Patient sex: M
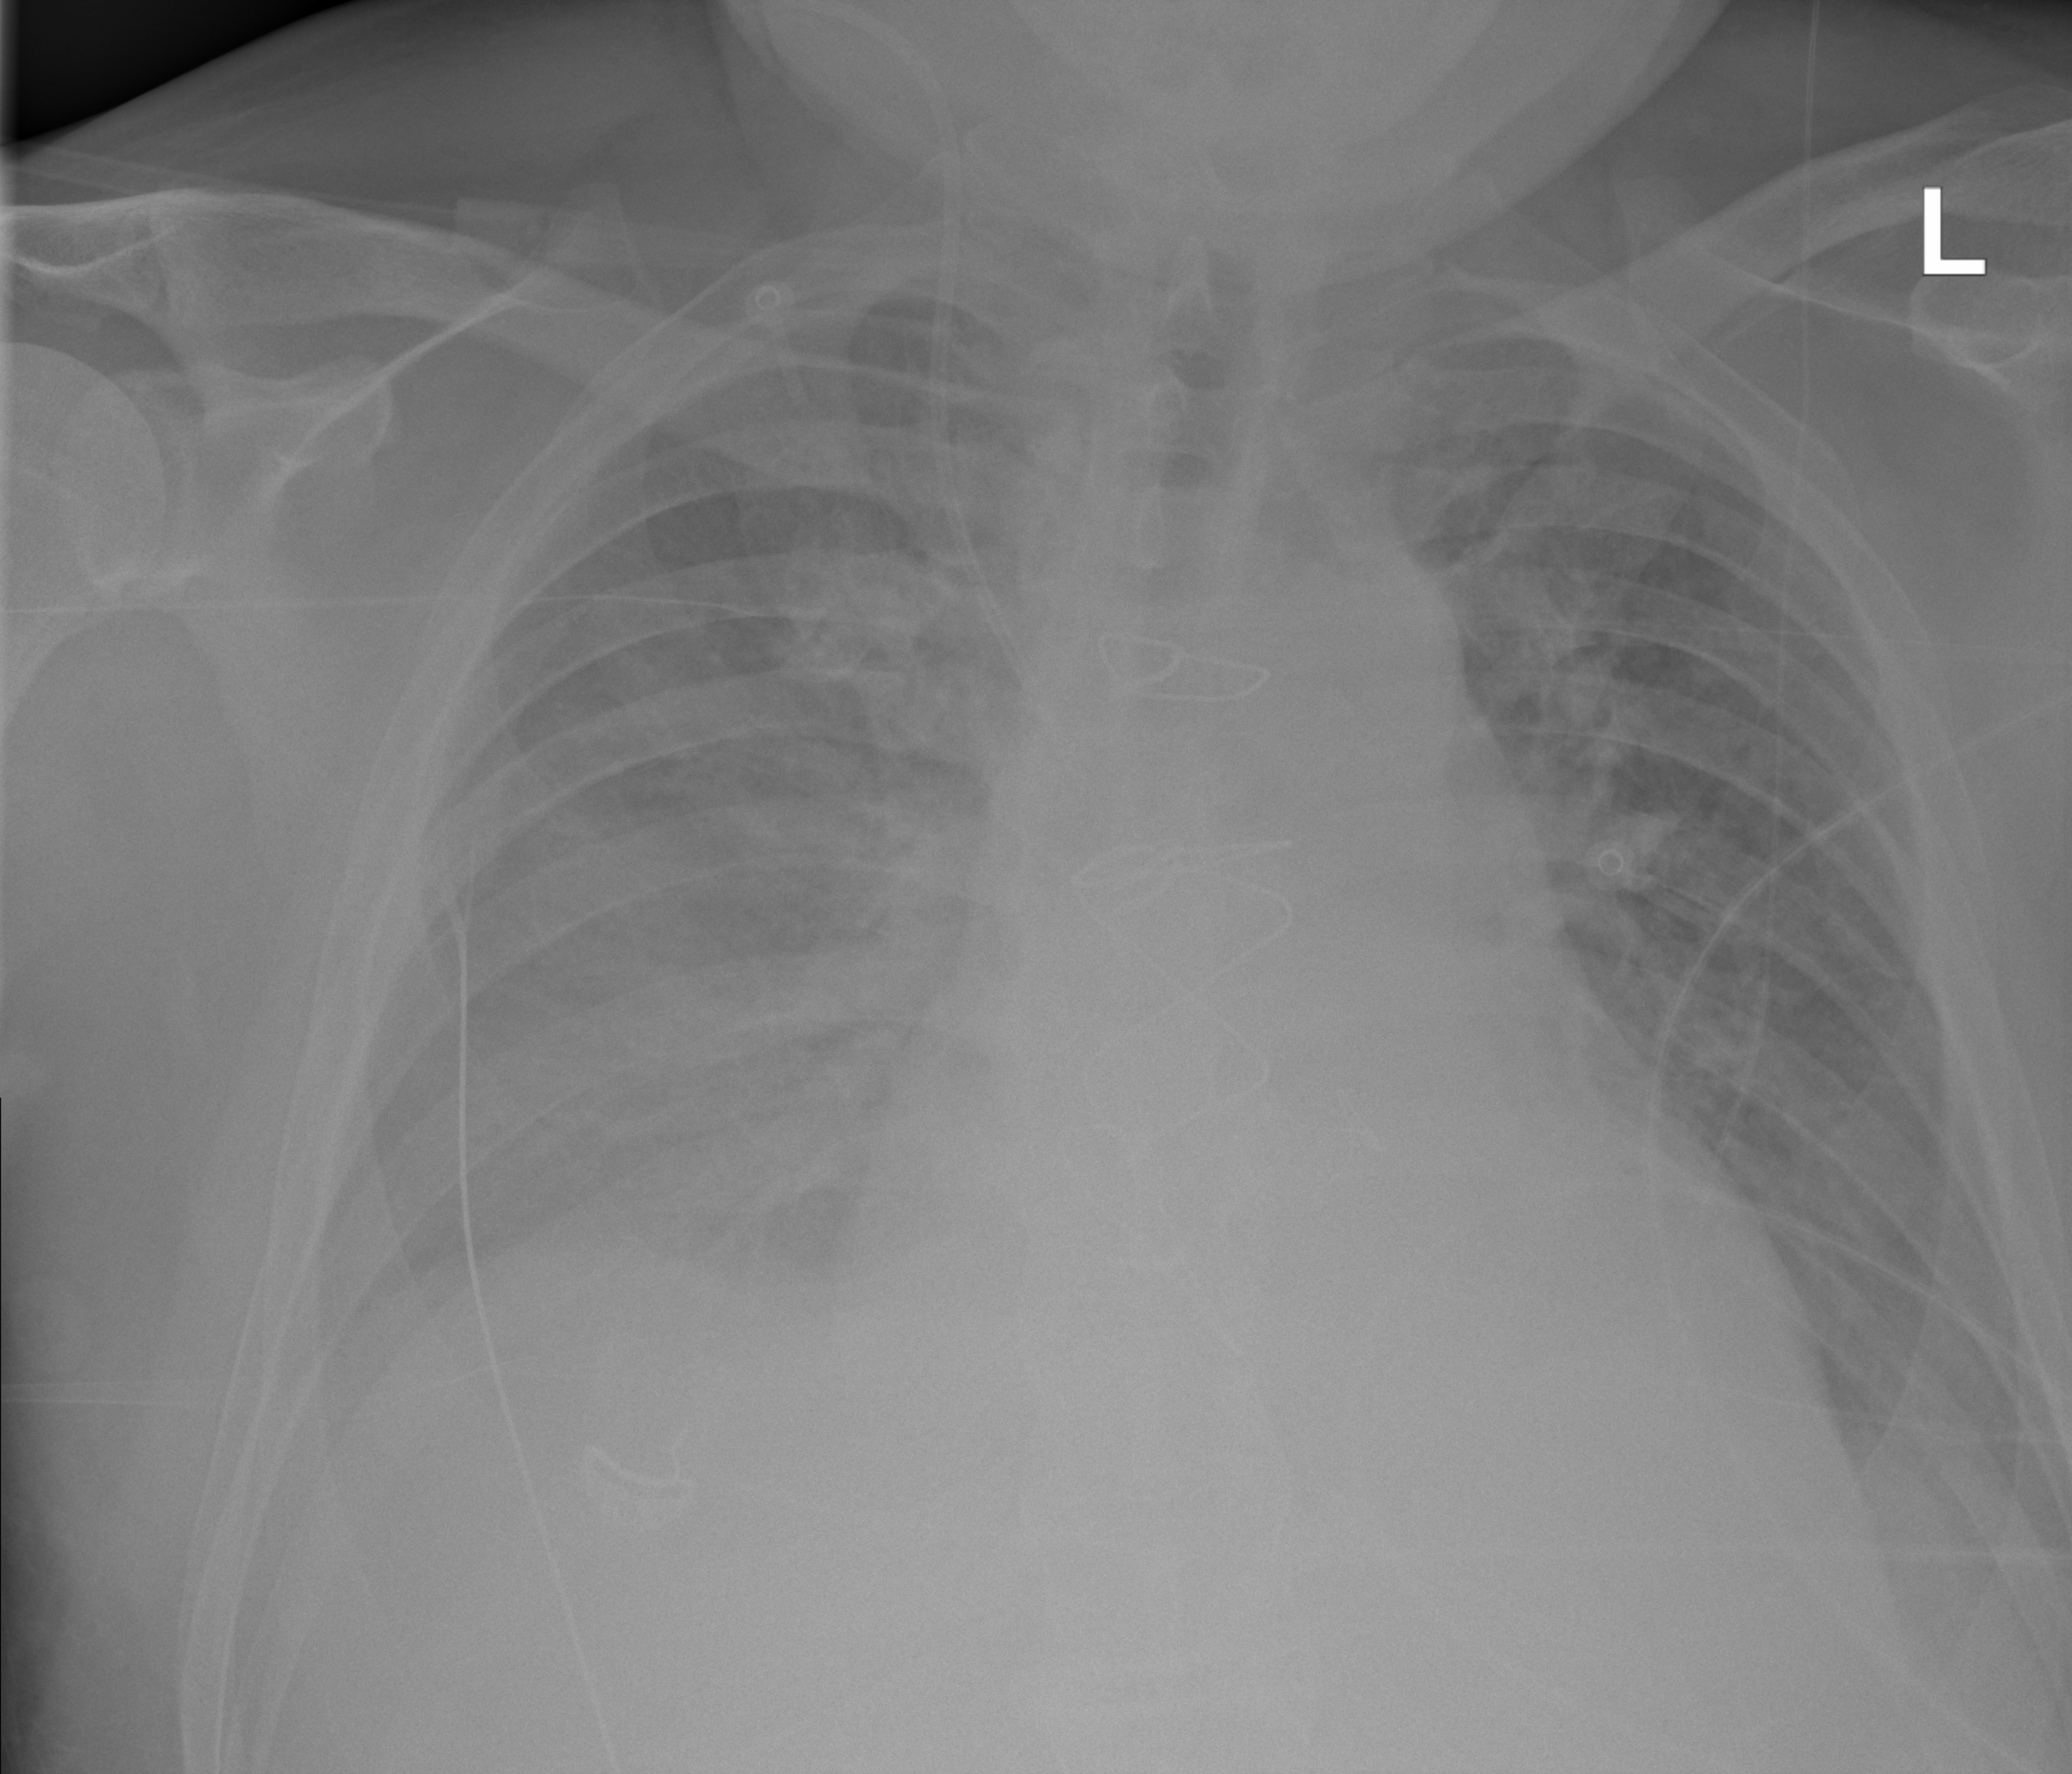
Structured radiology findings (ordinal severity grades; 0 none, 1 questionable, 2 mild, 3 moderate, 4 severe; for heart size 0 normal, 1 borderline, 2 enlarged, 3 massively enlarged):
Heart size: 2
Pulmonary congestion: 3
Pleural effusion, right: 3
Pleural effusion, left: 2
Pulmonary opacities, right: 3
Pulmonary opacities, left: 3
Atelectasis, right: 3
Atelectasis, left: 2